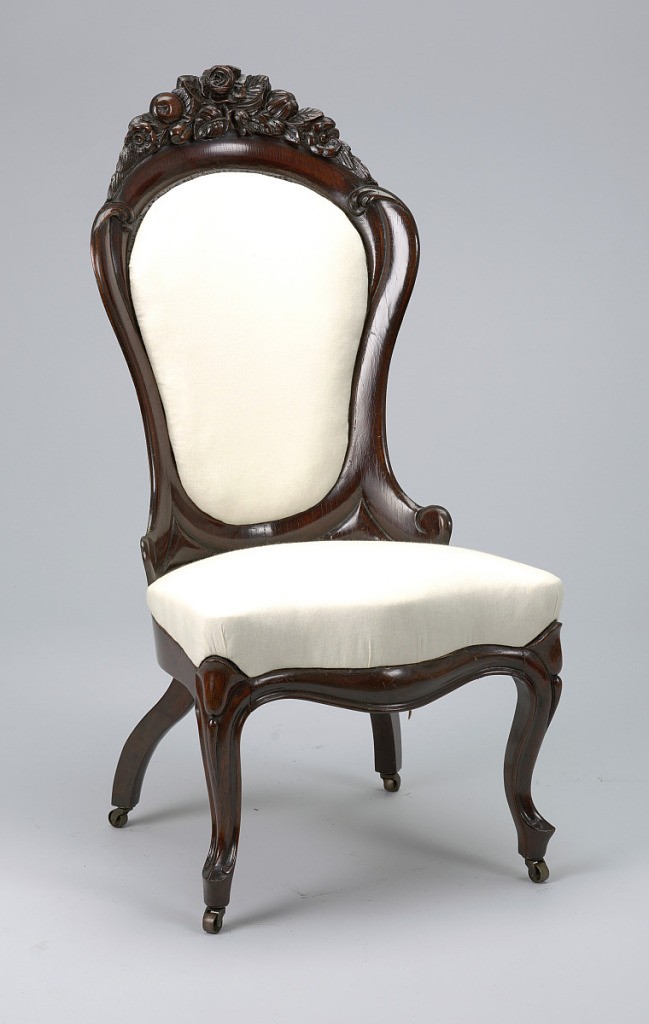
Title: Side chairs
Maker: John Henry Belter, American, b. Germany, 1804 – 1863
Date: ca. 1850
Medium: laminated rosewood, hardwood, cotton upholstery, metal
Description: (D)  Upholstered, laminated rosewood back in shape of inverted pear, topped by carved flowers-and-fruit garland; elongated S-scroll on each side of back.  Upholstered spring seat on rosewood frame with serpentine front, cabriole forelegs with slipper seat, scrolled at each side, on tapered supports; reverse-curve rear legs; casters.